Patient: sex M, age 78
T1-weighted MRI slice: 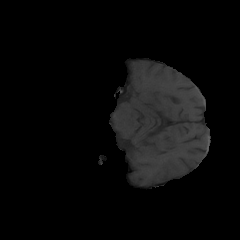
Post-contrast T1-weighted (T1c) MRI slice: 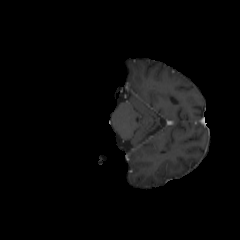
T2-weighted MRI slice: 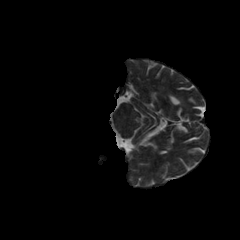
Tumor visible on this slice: no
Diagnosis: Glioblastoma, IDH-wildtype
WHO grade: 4